Question: I have 3 tables: (simplified for this question)
- 'REQUIREMENTS'- 'CUSTOMERS'- 'CUSTOMER_REQUIREMENTS'
Question: I need to make a gridview in asp.net that basically shows the requirements on the left, all the customers as column headings and the 'DateCompleted' as the "intersection". How can I do this?
For example:

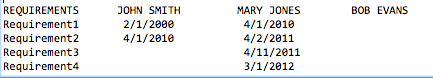
Answer: Try following sql and replace temp tables with your table:
CREATE TABLE #REQUIREMENTS
(
ID INT,
RequirementDescription VARCHAR(100)
)
CREATE TABLE #CUSTOMERS
(
ID INT,
CustomerName VARCHAR(100)
)
CREATE TABLE #CUSTOMER_REQUIREMENTS
(
ID INT,
RequirementID INT,
CustomerID INT,
DateCompleted DATE
)
INSERT INTO #REQUIREMENTS VALUES (1,'Requirement1')
INSERT INTO #REQUIREMENTS VALUES (2,'Requirement2')
INSERT INTO #REQUIREMENTS VALUES (3,'Requirement3')
INSERT INTO #REQUIREMENTS VALUES (4,'Requirement4')
INSERT INTO #CUSTOMERS VALUES (1,'JOHN')
INSERT INTO #CUSTOMERS VALUES (2,'MARY')
INSERT INTO #CUSTOMERS VALUES (3,'BOB')
INSERT INTO #CUSTOMER_REQUIREMENTS VALUES (1,1,1,'2-2-2014')
INSERT INTO #CUSTOMER_REQUIREMENTS VALUES (1,2,1,'2-2-2014')
INSERT INTO #CUSTOMER_REQUIREMENTS VALUES (1,1,2,'2-2-2014')
INSERT INTO #CUSTOMER_REQUIREMENTS VALUES (1,2,2,'2-2-2014')
INSERT INTO #CUSTOMER_REQUIREMENTS VALUES (1,3,2,'2-2-2014')
INSERT INTO #CUSTOMER_REQUIREMENTS VALUES (1,4,2,'2-2-2014')
DECLARE @DynamicPivotQuery AS NVARCHAR(MAX)
DECLARE @ColumnName AS NVARCHAR(MAX)
SELECT @ColumnName= ISNULL(@ColumnName + ',','') + QUOTENAME(CustomerName) FROM (SELECT DISTINCT CustomerName FROM #CUSTOMERS) AS Courses
SET @DynamicPivotQuery =
N'SELECT ReqID, ReqDes, ' + @ColumnName + '
FROM
(
SELECT
TEMP.ReqID,
TEMP.ReqDes,
TEMP.CusName,
CusReq.DateCompleted
FROM
(
SELECT
req.ID as ReqID,
req.RequirementDescription as ReqDes,
cus.ID as CusID,
cus.CustomerName as CusName
FROM
#REQUIREMENTS req,#CUSTOMERS cus
) AS TEMP
LEFT JOIN
#CUSTOMER_REQUIREMENTS as CusReq
ON
TEMP.ReqID = CusReq.RequirementID AND
Temp.CusID = CusReq.CustomerID
) AS TEMP1
PIVOT(MAX(TEMP1.DateCompleted)
FOR CusName IN (' + @ColumnName + ')) AS PVTTable'
EXEC sp_executesql @DynamicPivotQuery
DROP TABLE #CUSTOMER_REQUIREMENTS
DROP TABLE #CUSTOMERS
DROP TABLE #REQUIREMENTS